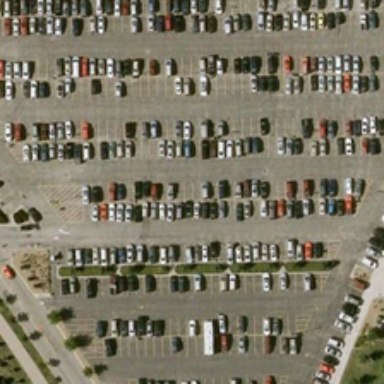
Many cars are parked in a parking lot near several green trees .